Interaction volume radius: 5 \u00c5
Interaction volume height: 20 \u00c5
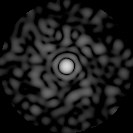
Disorder parameter: 0.8596